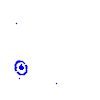
Particle: electron